Question: when my application is installed for the first time by the user , i want to explain him what each activity does (like a quick tip) , it should look like the below picture

it should have the cancel button , and should not repeat after the first install,
I need suggestion or any useful links ,how to implement it, Any help is appreciated.
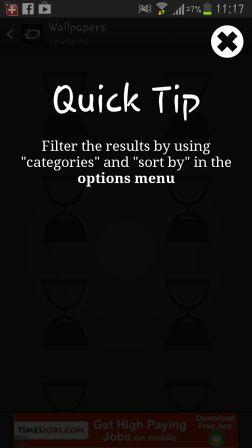
Answer: You could use SharePreference to store the state whether or not user have viewed your instruction. Just add a boolean value named as 'instructionViewed' to SharePreference. Every time your application launched, check the value. If true, don't show instruction. If false, show instruction. When user click the cancel button, set the value to true.
SharePreference is a very easy-using class to help store some information.You could google how use it.
Hope this helpful.
---
'''
@Override
protected void onCreate(Bundle savedInstanceState) {
super.onCreate(savedInstanceState);
setContentView(R.layout.testpage);
//Check SharePreference
boolean instructionViewed = checkInstrunctionState();
//If the instruction is not viewed, show instruction.
if(!instructionViewed){
RelativeLayout yourLayout = createYourOwnUi();
FrameLayout contentView = (FrameLayout)(getWindow().getDecorView().findViewById(android.R.id.content));
FrameLayout.LayoutParams lp = new FrameLayout.LayoutParams(MATCH_PARENT,MATCH_PARENT);
contentView.addView(yourLayout, lp);
}
}
'''